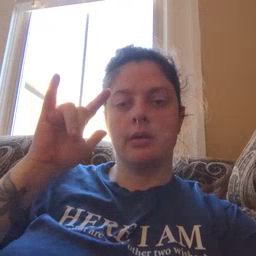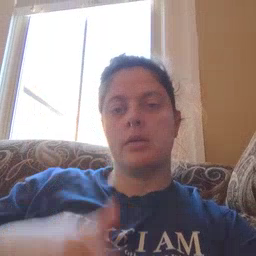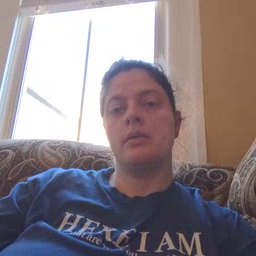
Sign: airplane